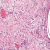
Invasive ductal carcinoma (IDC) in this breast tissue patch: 1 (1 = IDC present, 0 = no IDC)